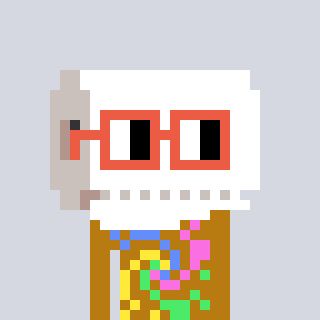
a pixel art character with square orange glasses, a toiletpaper-full-shaped head and a gold-colored body on a cool background